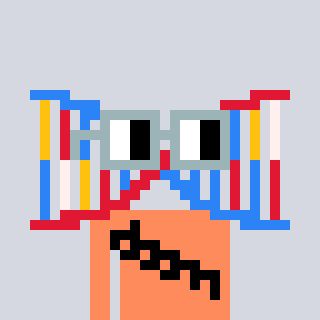
a pixel art character with square dark gray glasses, a dna-shaped head and a peachy-colored body on a cool background